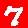
Digit: 7